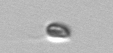
Label: nanoplankton_mix